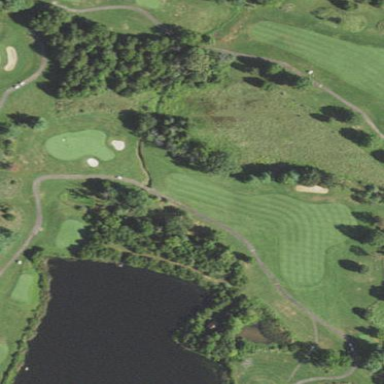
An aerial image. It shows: Rough area on grassy golf course.